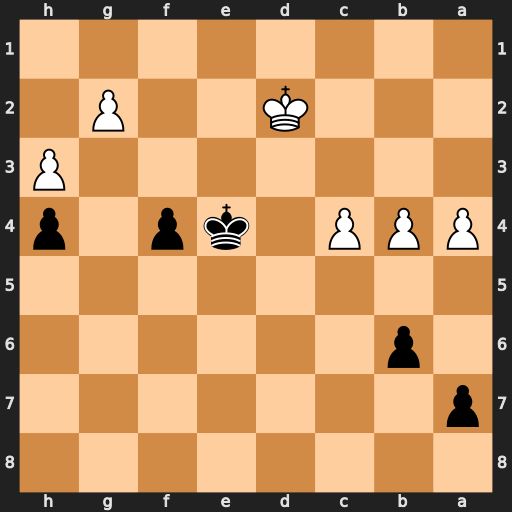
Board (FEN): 8/p7/1p6/8/PPP1kp1p/7P/3K2P1/8
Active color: b
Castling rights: -
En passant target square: -
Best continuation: Kd4 c5 bxc5 bxc5 Kxc5